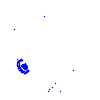
Particle: electron